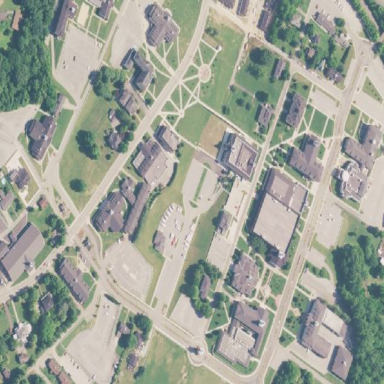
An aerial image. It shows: University.